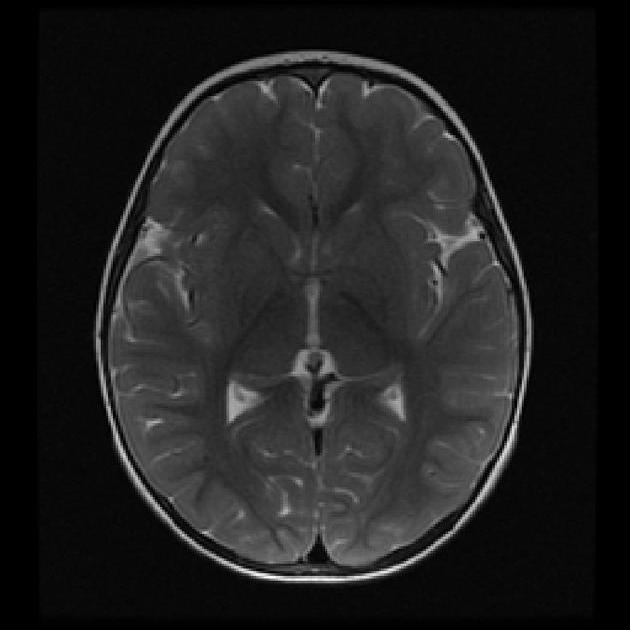
Label: notumor